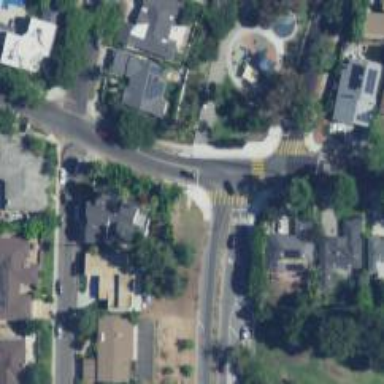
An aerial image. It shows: Marked zebra crossing on the road.